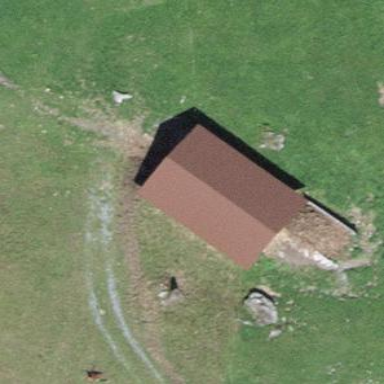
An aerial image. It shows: Farm auxiliary building.